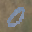
Label: 0